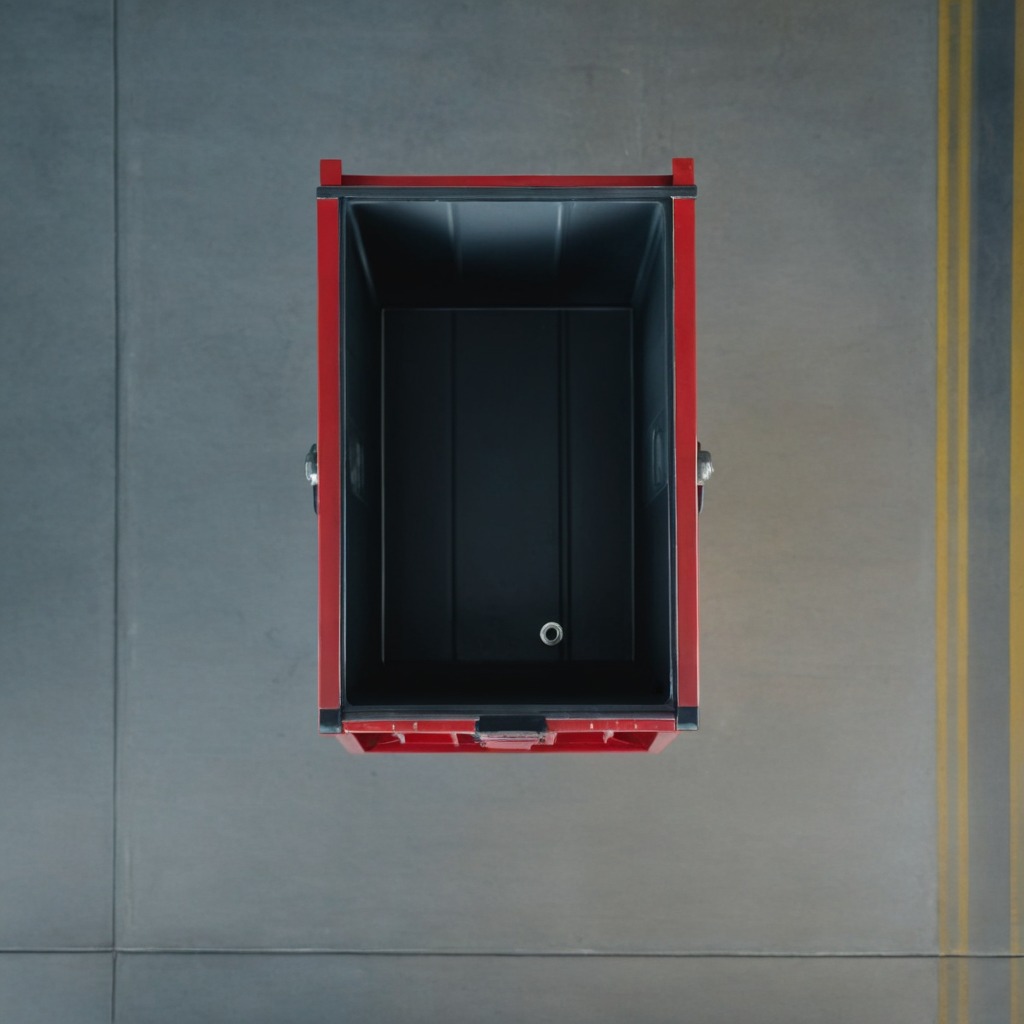
A flat metal washer is lying on the toolbox surface in an airplane hangar workshop.